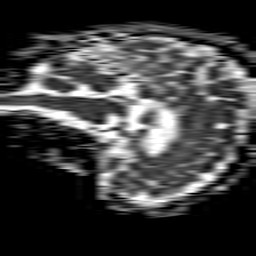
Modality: ADC
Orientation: sagittal
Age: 65
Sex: female
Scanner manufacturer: philips
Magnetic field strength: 1.5 T
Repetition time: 4.6 s
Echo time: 0.08528 s